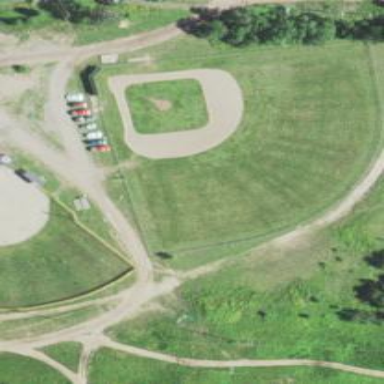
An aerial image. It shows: Baseball pitch for leisure land activities.